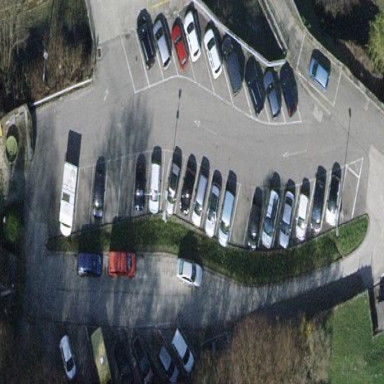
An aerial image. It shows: Parking area with surface.